Question: Go easy on me, I'm still a newb with C/C++.. I know this has been asked a few times, and I've tried following the solutions given to no avail. This code is for a NetBurner processor, DWORD is 32 bit unsigned, WORD is 16 bit unsigned.
header func.h:
'''
class funcs
{
// ...
private:
void myfunc();
WORD data001;
DWORD data002[100];
DWORD data003[100];
// ...
}
'''
I have this function that calls upon that data in my class, funcs.cpp. Assume all variables have been initialized:
'''
void funcs::myfunc()
{
data001++;
data002[data001] = x; // random x for this example
data003[data001] = y;
}
'''
My compiler is complaining: "error: invalid types 'DWORD[WORD] for array subscript". I've changed the array subscript type to "int", "unsigned int" and every other type I could think of, and still get the error. I tried the solutions given in previous posts:
'''
void funcs::myfunc()
{
data001++;
this->data002[data001] = x; // random x for this example
this->data003[data001] = y;
}
'''
but it was to no avail. I've also tried containing myfunc definition within the class, same error. Any ideas/solutions? I'm stumped. Thanks guys!!
Edit: data types provided in a header file:
'''
typedef unsigned char BOOL;
typedef unsigned char BOOLEAN;
typedef unsigned char BYTE; /* Unsigned 8 bit quantity */
typedef signed short SHORT;/* Signed 16 bit quantity */
typedef unsigned short WORD; /* Unsigned 16 bit quantity */
typedef unsigned long DWORD;/* Unsigned 32 bit quantity */
typedef signed long LONG; /* Signed 32 bit quantity */
typedef volatile unsigned char VBOOLEAN;
typedef volatile unsigned char VBYTE; /* Unsigned 8 bit quantity */
typedef volatile short VSHORT; /* Signed 16 bit quantity */
typedef volatile unsigned short VWORD; /* Unsigned 16 bit quantity */
typedef volatile unsigned long VDWORD; /* Unsigned 32 bit quantity */
typedef volatile signed long VLONG; /* Signed 32 bit quantity */
'''
Screenshot:

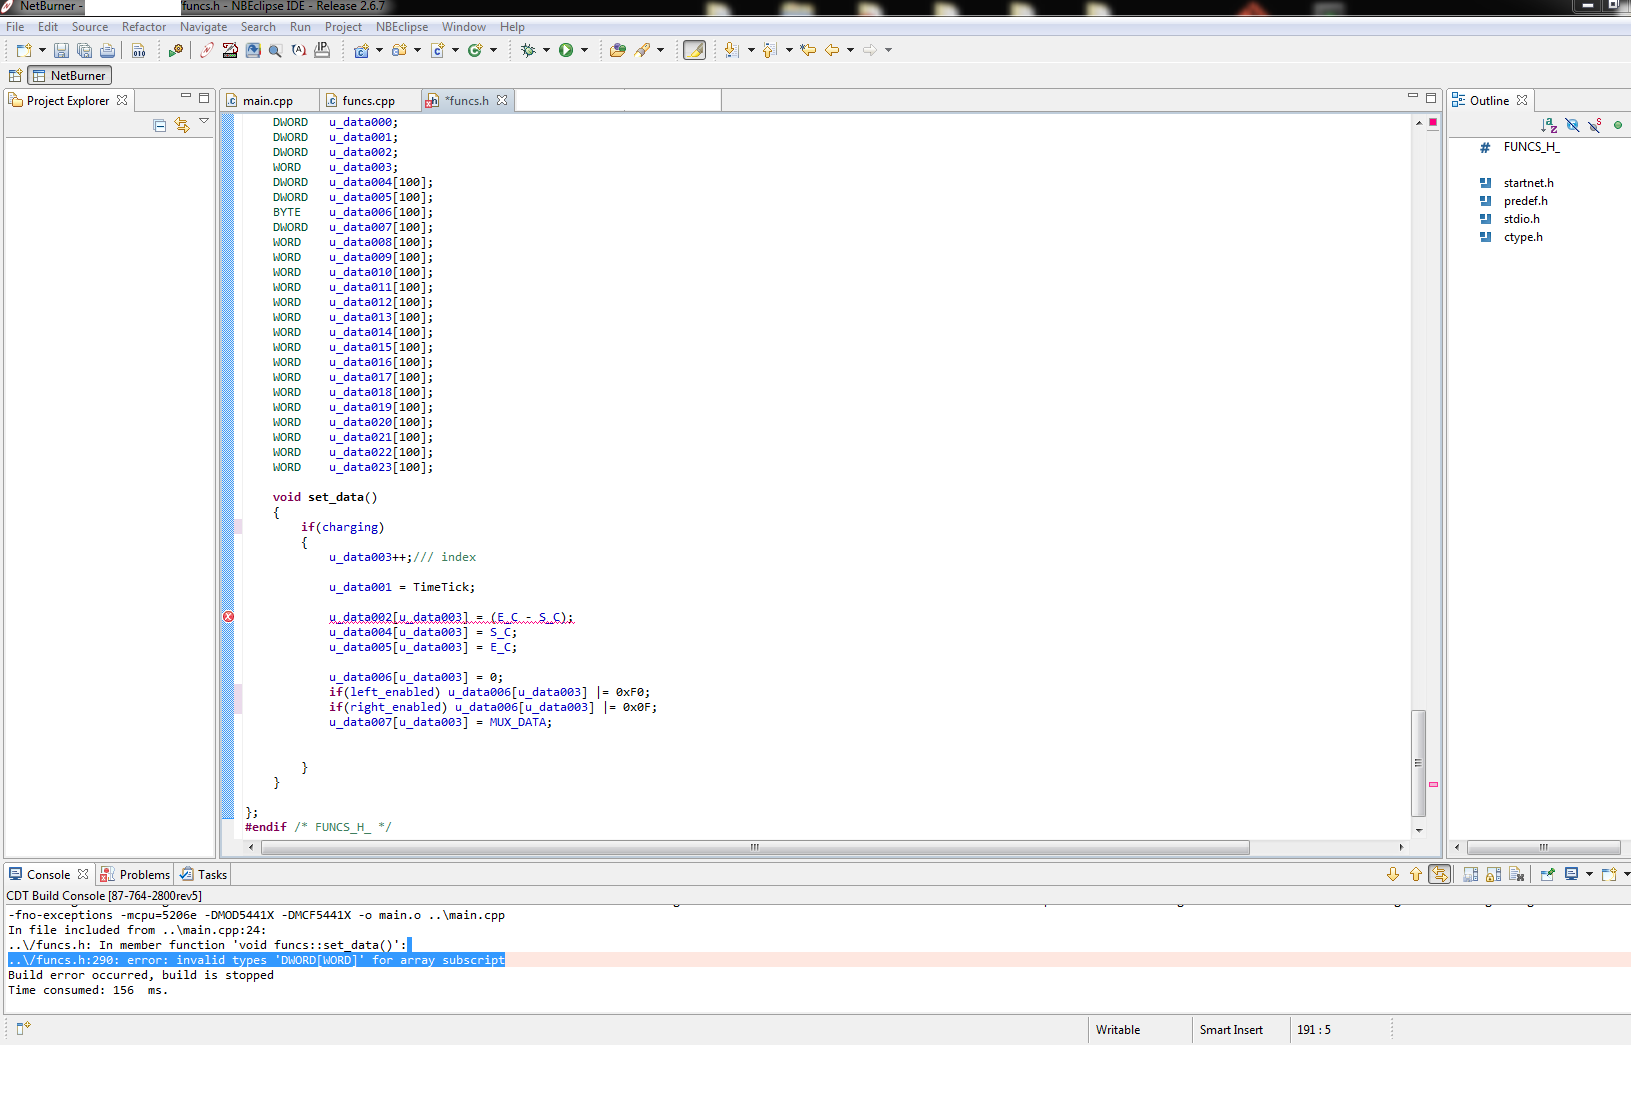
Answer: Your real code (transcribed from the screenshot) is:
'''
DWORD u_data002;
WORD u_data003;
u_data002[u_data_003] = whatever;
'''
which tries to index an integer as if it were an array or pointer.
Presumably, either 'u_data002' is supposed to be an array, or you meant to write something other than 'u_data002'.